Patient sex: F
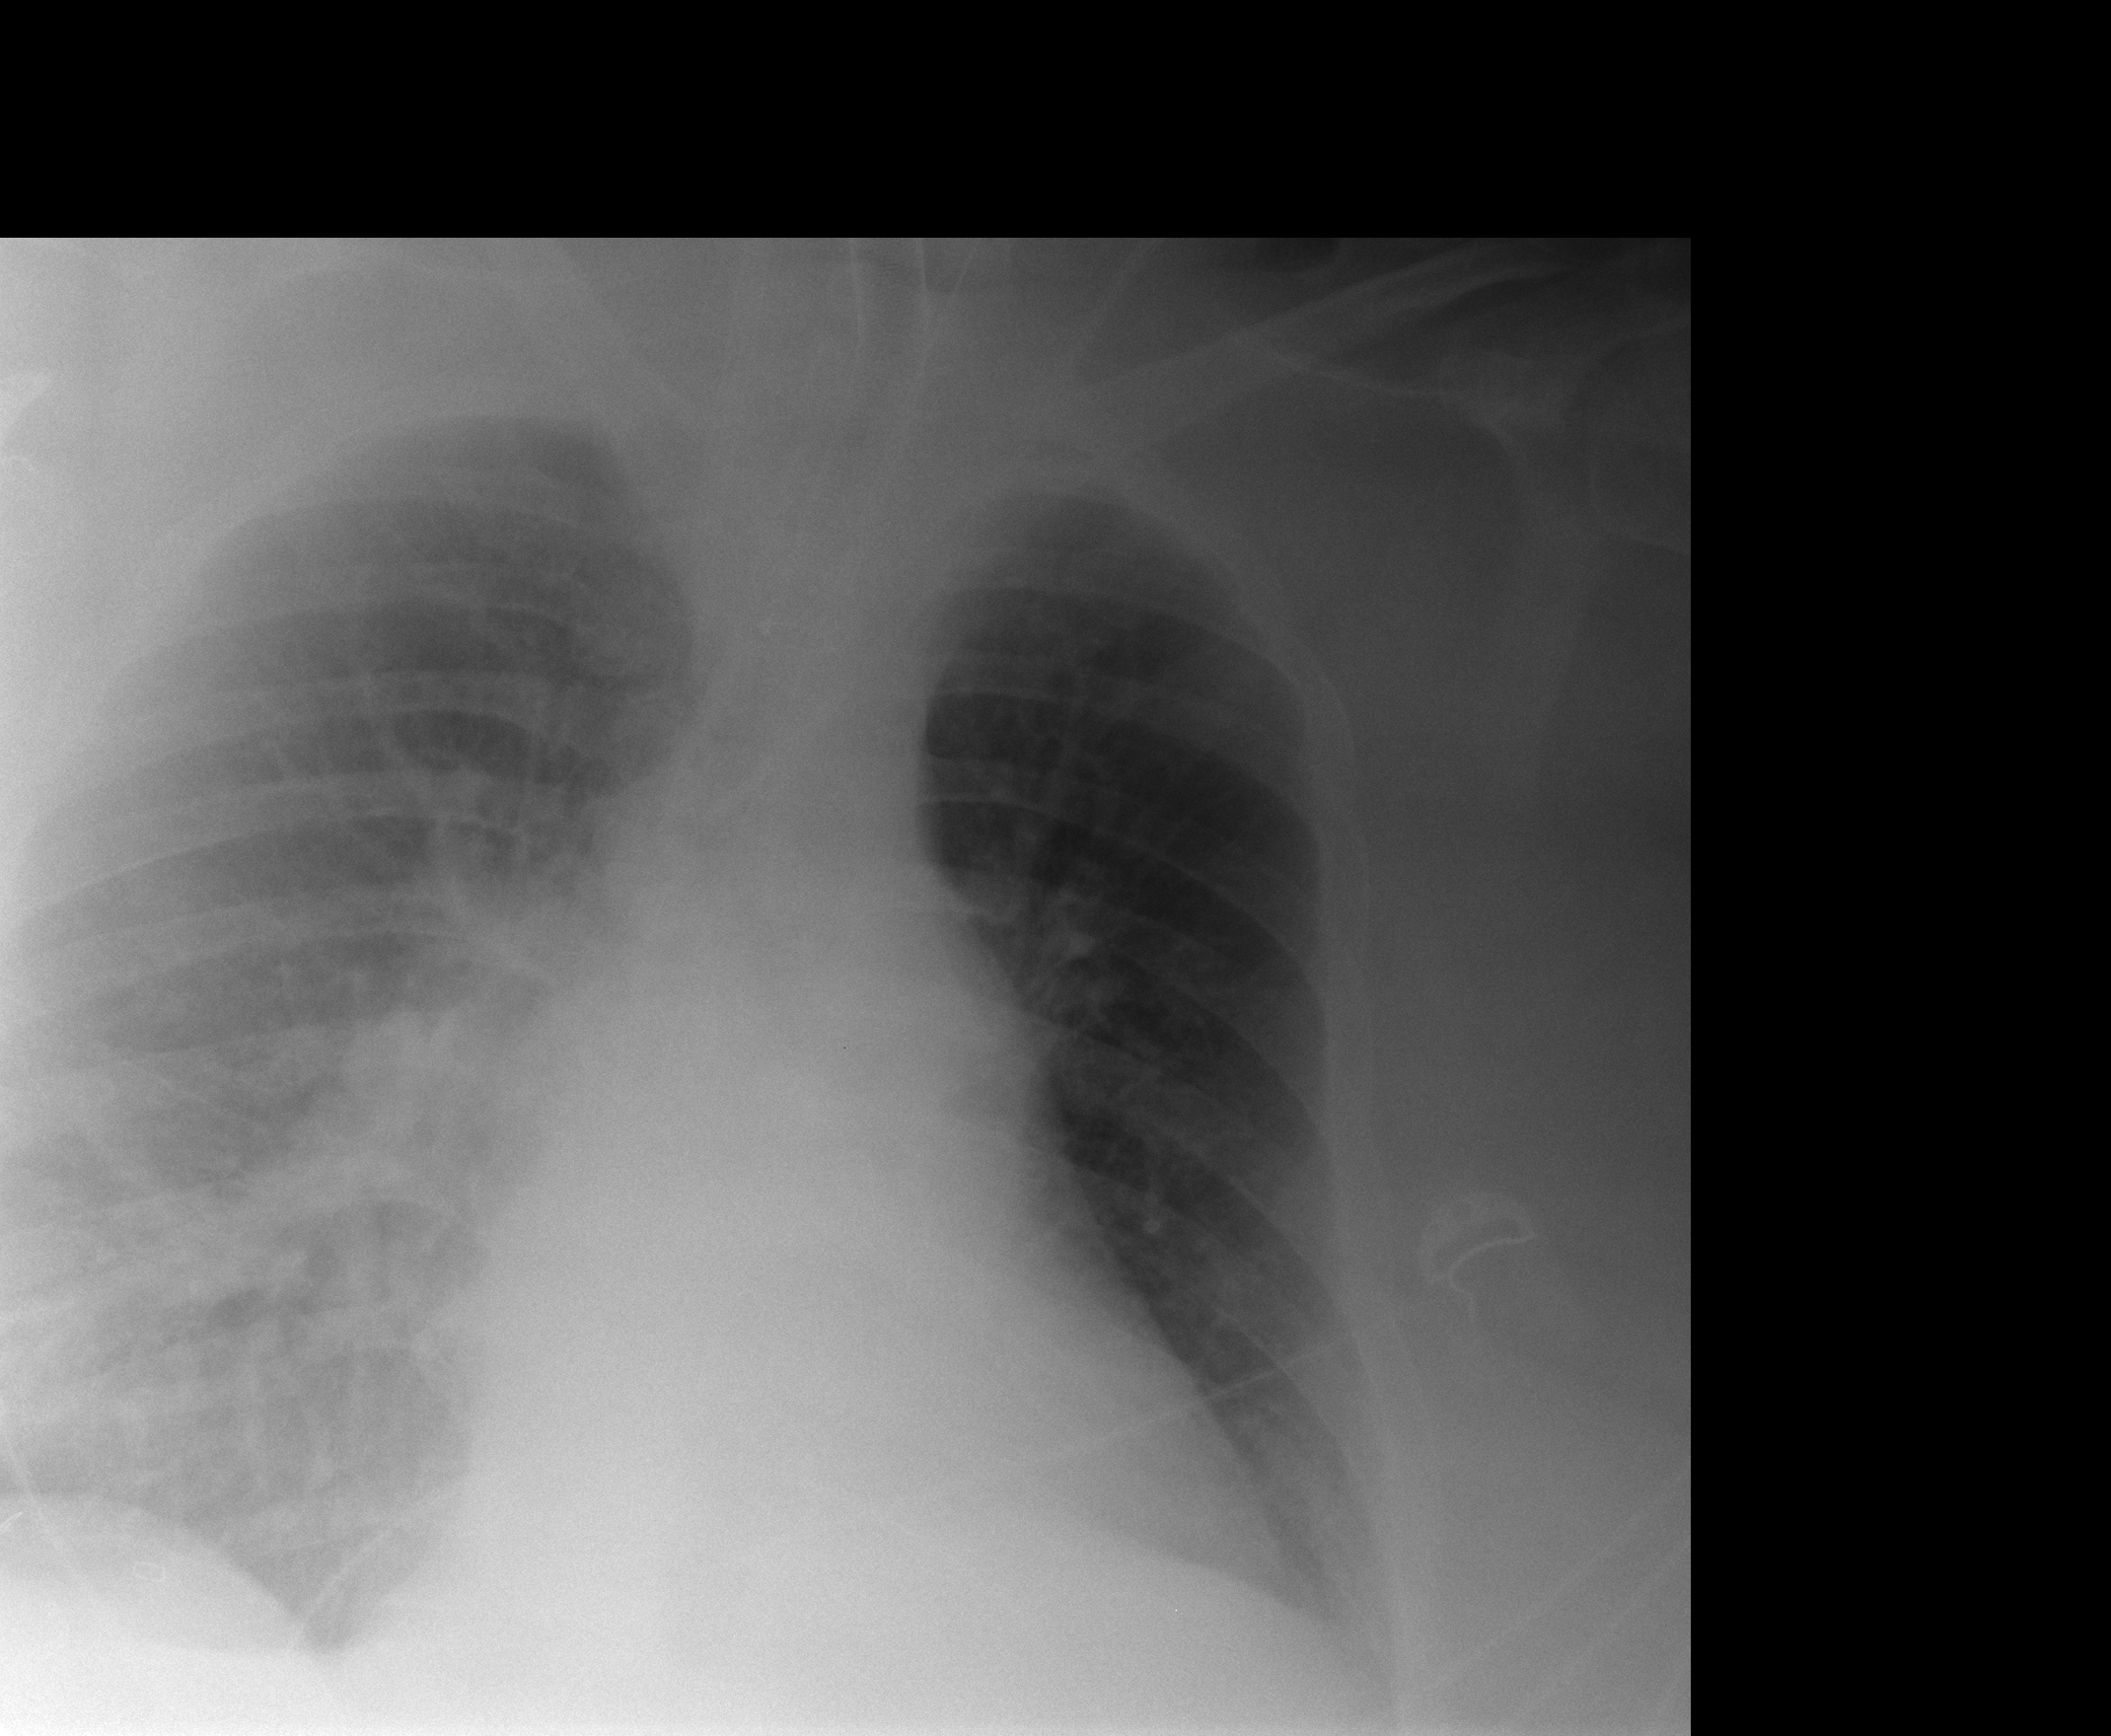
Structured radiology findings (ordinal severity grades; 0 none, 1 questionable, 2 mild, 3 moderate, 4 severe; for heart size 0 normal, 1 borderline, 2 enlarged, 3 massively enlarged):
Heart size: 2
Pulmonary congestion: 2
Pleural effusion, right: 0
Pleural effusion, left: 0
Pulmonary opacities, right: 2
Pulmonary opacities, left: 0
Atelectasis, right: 2
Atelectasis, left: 0